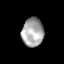
Tissue: lung
Cell type: Epithelial cells
Senescence score: 0.234
Nuclear area (px): 610
Mean DAPI intensity: 167.733